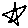
Label: star